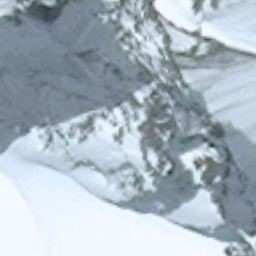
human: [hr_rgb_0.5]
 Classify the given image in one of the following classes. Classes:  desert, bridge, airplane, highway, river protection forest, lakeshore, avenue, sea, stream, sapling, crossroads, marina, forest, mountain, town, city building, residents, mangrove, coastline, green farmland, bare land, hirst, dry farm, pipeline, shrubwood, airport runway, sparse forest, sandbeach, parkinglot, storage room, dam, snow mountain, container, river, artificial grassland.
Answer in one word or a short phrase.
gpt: snow mountain